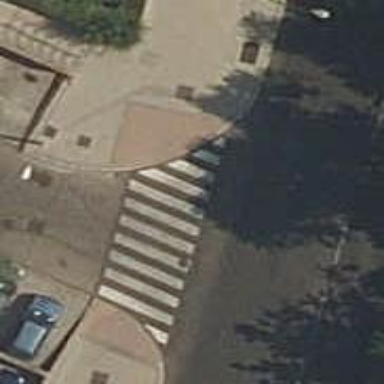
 there are traffic signals and zebra crossing."